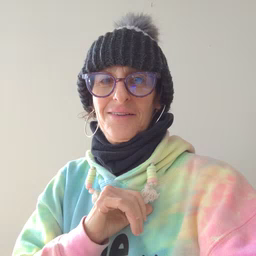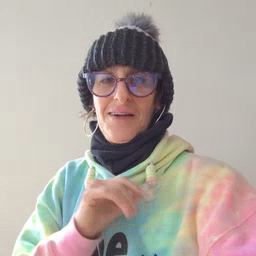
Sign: owie